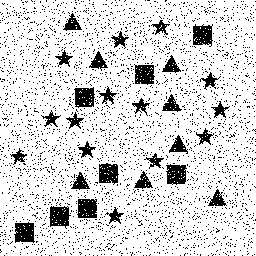
Squares: 8
Triangles: 8
Stars: 14
Total shapes: 30